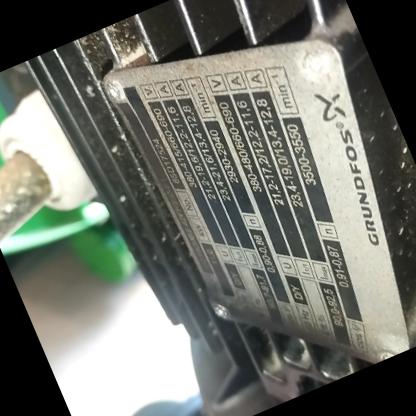
Klasa: tabliczka-znamionowa